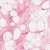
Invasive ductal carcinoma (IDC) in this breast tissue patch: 0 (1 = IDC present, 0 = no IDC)